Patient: sex M, age 64
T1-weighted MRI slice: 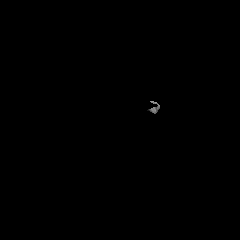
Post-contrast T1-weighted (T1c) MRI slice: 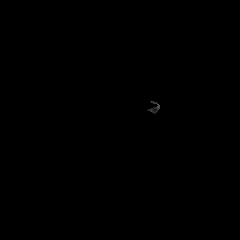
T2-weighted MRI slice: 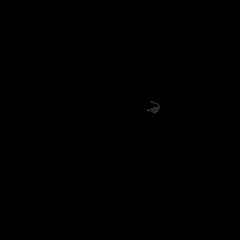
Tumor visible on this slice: no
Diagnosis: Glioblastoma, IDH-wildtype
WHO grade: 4